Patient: sex M, age 44
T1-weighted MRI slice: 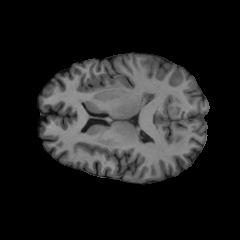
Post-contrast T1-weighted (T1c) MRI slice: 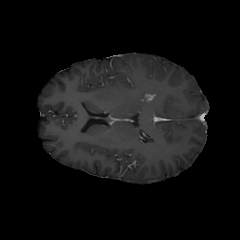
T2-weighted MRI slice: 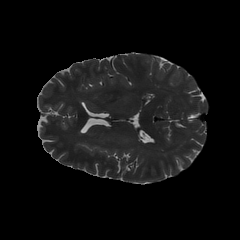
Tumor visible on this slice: no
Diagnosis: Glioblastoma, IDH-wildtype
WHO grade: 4